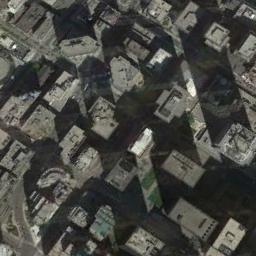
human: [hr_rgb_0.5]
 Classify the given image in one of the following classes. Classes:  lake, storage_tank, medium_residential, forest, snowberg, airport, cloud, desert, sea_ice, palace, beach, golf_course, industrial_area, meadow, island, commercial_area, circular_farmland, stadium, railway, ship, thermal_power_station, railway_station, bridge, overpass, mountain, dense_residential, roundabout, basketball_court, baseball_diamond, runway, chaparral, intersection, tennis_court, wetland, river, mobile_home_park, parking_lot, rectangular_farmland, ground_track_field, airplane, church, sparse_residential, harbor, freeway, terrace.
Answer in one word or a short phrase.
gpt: commercial_area